Question: I want to filter 'products' depending of the selected 'category' which can be selected with a drop-down menu. 'products' belongTo 'category'

- 'products'-
Here is the current Ember CLI code:
'''
import Ember from 'ember';
export default Ember.Route.extend({
model: function() {
return {
categories: this.store.find('category'),
products: this.store.find('product')
};
}
});
'''
'''
import Ember from 'ember';
export default Ember.Controller.extend({
selectedCategory: null,
categories: function(){
var model = this.get('model.categories');
return model;
},
products: function(){
var model = this.get('model.products');
return model;
}.property('selectedCategory')
});
'''
'''
<p>
{{view "select"
content=model.categories
optionValuePath="content.id"
optionLabelPath="content.name"
value=selectedCategory
}}
</p>
{{#each product in products}}
<li>{{product.name}}</li>
{{/each}}
'''
'''
import DS from 'ember-data';
export default DS.Model.extend({
name: DS.attr('string'),
category: DS.belongsTo('category', { async: true }),
});
'''
'''
import DS from 'ember-data';
export default DS.Model.extend({
name: DS.attr('string'),
products: DS.hasMany('product', { async: true })
});
'''
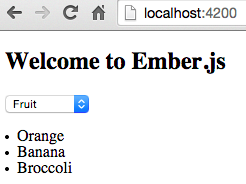
Answer: > What do I have to change in the controller to filter products
depending of the chosen value of the drop-down menu?
You could create a computed property that filters the products like:
'''
filteredProducts: function() {
var selectedCategory = this.get('selectedCategory');
var products = this.get('products');
return products.filter(function(product) {
return product.get('category.name') === selectedCategory;
});
}.property('selectedCategory')
'''
> How can I add an empty field in the drop-down menu and display all
products when it is chosen?
Just add 'prompt' value in the Ember select view:
'''
{{view "select" prompt="All products"
content=categories
optionLabelPath="content.name"
optionValuePath="content.name"
value=selectedCategory}}
'''
And then when you observe the 'selectedCategory', if the user select's the prompt, the value of the selection will be 'null'.
Thus you can update the 'filteredProducts' computed property to take that into account as well:
'''
filteredProducts: function() {
var selectedCategory = this.get('selectedCategory');
var products = this.get('products');
if(selectedCategory) { // return filtered products
return products.filter(function(product) {
return product.get('category.name') === selectedCategory;
});
}
return products; // return all products
}.property('selectedCategory')
'''